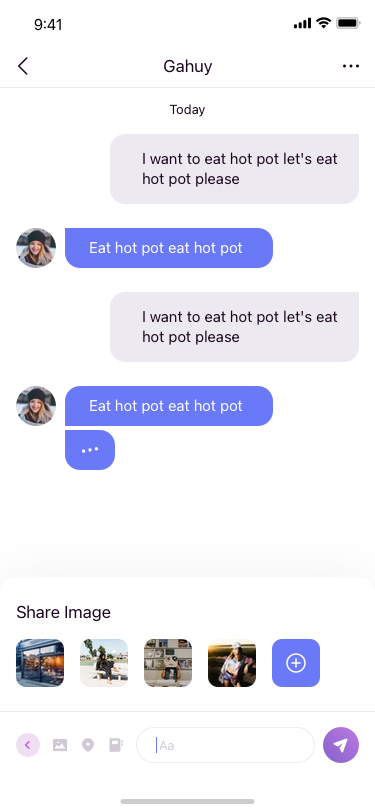
Text in this UI design:
I want to eat hot pot let's eat hot pot please
I want to eat hot pot let's eat hot pot please
Eat hot pot eat hot pot
Eat hot pot eat hot pot
Today
Share Image